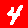
Digit: 4